Question: I am writing an Python automation code for creating user account in Azure. I am able to do login with this code.
'''
from azure.cli.core import get_default_cli
get_default_cli().invoke(['login','--service-principal','-u','@*#*Rs&@*@-269c-4fce-97f7-*******@*@&','-p','c0@*#L5oM&@RsRs"_@@~#@Rs&~Kv42kZdfBA#**&@#*@SAp',
'--tenant', 'a@*#Rs&@016-@#&537c-474*245628*#@38-9dasae-a0651d13Rs@@#&*@79'])
'''
But when I tried to create Azure user account with this service principal login I am getting "Insufficient Privileges to complete the operation" and not able to create user, and I have given all the permissions to that service principal.
Code for creating user account using Python.
'''
get_default_cli().invoke(['ad', 'user', 'create','--user-principal-name', 'student6123@candlersstudent1gmail.onmicrosoft.com', '--display-name','student6123',
'--password','StudentP123@456'])
'''
Is there something that I am missing?

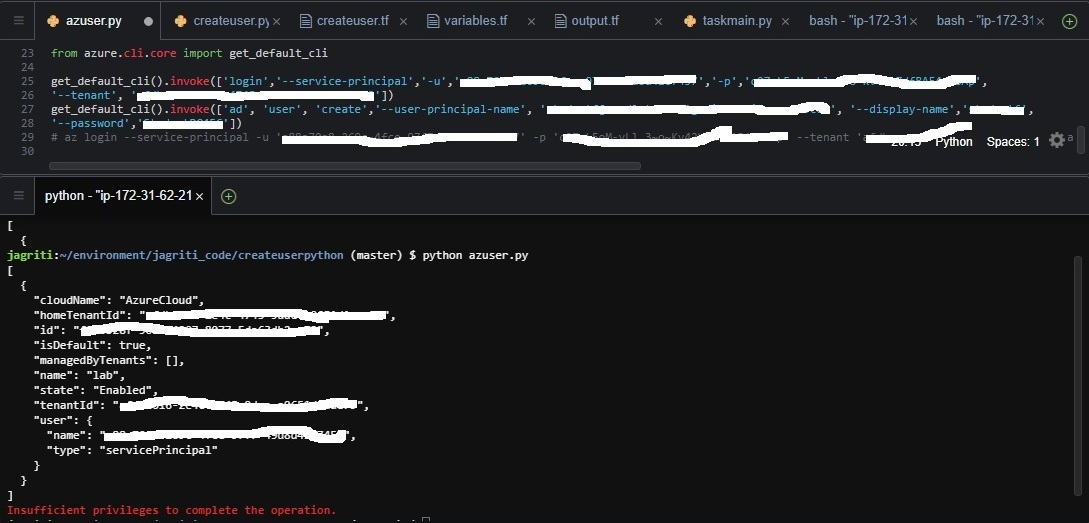
Answer: Firstly, you need to <URL>.
Then grant the Azure AD Graph Application permission 'Directory.ReadWrite.All' to the service principal. (please note it's not Microsoft Graph permission)
<URL>
<URL>
Now you have the required permission to create an Azure AD user.